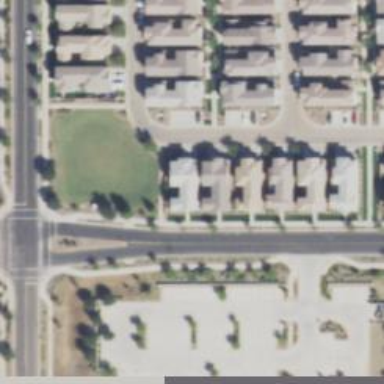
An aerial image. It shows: Smooth asphalt road in residential area.